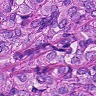
Metastatic tissue present: yes